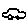
Label: car